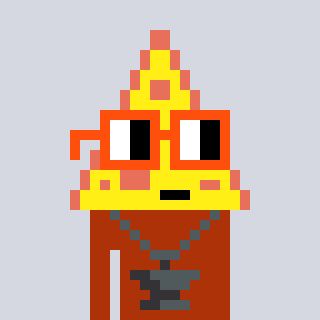
a pixel art character with square orange glasses, a pizza-shaped head and a hotbrown-colored body on a cool background